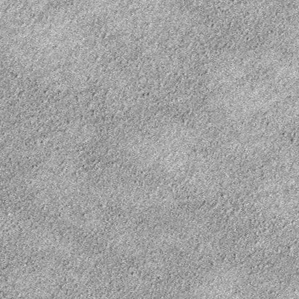
Label: frost